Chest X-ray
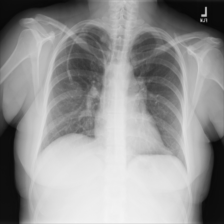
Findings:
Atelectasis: positive
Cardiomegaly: negative
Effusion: negative
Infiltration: negative
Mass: negative
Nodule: negative
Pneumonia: negative
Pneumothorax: negative
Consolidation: negative
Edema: negative
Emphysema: negative
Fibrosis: negative
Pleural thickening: negative
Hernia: negative